Question: I want to create an app that display graphs and manipulate them like gephi.
I already write some classes , but I have a problem in an method.
this method return the index of the node that i click on.
the method work but if i change vertices position (move) it don't work.
'''
//get the id of the vertices but here I have a problem, if the vertices x,y changed I can't get the id anymore.
public int getIndex(){
int i2=-1;
for(int i=0;i<Vnumber;i++)
{
if(gr.s.get(i).x==(dragged.getX()+(radius/2)) && gr.s.get(i).y==(dragged.getY()+(radius/2))){
i2=i;
break;}
else if(cnd)
if(gr.s.get(i).x==(location.getX()+(radius/2)) && gr.s.get(i).y==(location.getY()+(radius/2))){
i2=i;
break;}
}return i2;
}
'''
this is my classes:
Application.java
package graph;
'''
import java.awt.Color;
import java.awt.FontMetrics;
import java.awt.Graphics;
import java.awt.Graphics2D;
import java.awt.Point;
import java.awt.Rectangle;
import java.awt.geom.Ellipse2D;
import java.util.ArrayList;
import java.util.Random;
import javax.swing.JOptionPane;
public class Application extends javax.swing.JFrame
{
boolean oval,zoom,cnd=false;
static int Vnumber;
int rand;
int radius;
int id;
Random r;
Graph gr;
ArrayList <Ellipse2D> nodes;
private Ellipse2D dragged;
private Point offset;
Point location;
public Application()
{
initComponents();
gr=new Graph();
nodes=new ArrayList<>();
r=new Random();
radius=40;
}
@SuppressWarnings("unchecked")
// <editor-fold defaultstate="collapsed" desc="Generated Code">
private void initComponents() {
pan = new javax.swing.JPanel(){
@Override
protected void paintComponent(Graphics g)
{
super.paintComponent(g);
int i=0;
if(oval){
DrawCircle(g,i);
}
if(zoom){
DrawCircle(g,i);
}
}
};
jPanel1 = new javax.swing.JPanel();
jLabel1 = new javax.swing.JLabel();
unarr = new javax.swing.JButton();
Vertices = new javax.swing.JToggleButton();
slider = new javax.swing.JSlider();
Edges = new javax.swing.JButton();
unsom = new javax.swing.JButton();
info = new javax.swing.JLabel();
jMenuBar1 = new javax.swing.JMenuBar();
jMenu1 = new javax.swing.JMenu();
jMenu2 = new javax.swing.JMenu();
setDefaultCloseOperation(javax.swing.WindowConstants.EXIT_ON_CLOSE);
pan.setBackground(new java.awt.Color(255, 255, 255));
pan.setBorder(javax.swing.BorderFactory.createLineBorder(new java.awt.Color(0, 0, 0)));
pan.setForeground(new java.awt.Color(255, 102, 102));
pan.addMouseListener(new java.awt.event.MouseAdapter() {
public void mouseClicked(java.awt.event.MouseEvent evt) {
panMouseClicked(evt);
}
public void mouseEntered(java.awt.event.MouseEvent evt) {
panMouseEntered(evt);
}
public void mousePressed(java.awt.event.MouseEvent evt) {
panMousePressed(evt);
}
public void mouseReleased(java.awt.event.MouseEvent evt) {
panMouseReleased(evt);
}
});
pan.addComponentListener(new java.awt.event.ComponentAdapter() {
public void componentResized(java.awt.event.ComponentEvent evt) {
panComponentResized(evt);
}
});
pan.addMouseMotionListener(new java.awt.event.MouseMotionAdapter() {
public void mouseDragged(java.awt.event.MouseEvent evt) {
panMouseDragged(evt);
}
public void mouseMoved(java.awt.event.MouseEvent evt) {
panMouseMoved(evt);
}
});
jPanel1.setBorder(javax.swing.BorderFactory.createLineBorder(new java.awt.Color(0, 0, 0)));
jPanel1.setName(""); // NOI18N
jLabel1.setForeground(new java.awt.Color(255, 0, 0));
jLabel1.setText("Manuel");
unarr.setText("One Edge");
unarr.addActionListener(new java.awt.event.ActionListener() {
public void actionPerformed(java.awt.event.ActionEvent evt) {
unarrActionPerformed(evt);
}
});
Vertices.setText("Vertices");
Vertices.addActionListener(new java.awt.event.ActionListener() {
public void actionPerformed(java.awt.event.ActionEvent evt) {
VerticesActionPerformed(evt);
}
});
slider.setMaximum(85);
slider.setMinimum(20);
slider.setPaintLabels(true);
slider.setPaintTicks(true);
slider.setToolTipText("");
slider.addMouseMotionListener(new java.awt.event.MouseMotionAdapter() {
public void mouseDragged(java.awt.event.MouseEvent evt) {
sliderMouseDragged(evt);
}
});
Edges.setText("Edges");
unsom.setText("One Vertex");
unsom.addActionListener(new java.awt.event.ActionListener() {
public void actionPerformed(java.awt.event.ActionEvent evt) {
unsomActionPerformed(evt);
}
});
javax.swing.GroupLayout jPanel1Layout = new javax.swing.GroupLayout(jPanel1);
jPanel1.setLayout(jPanel1Layout);
jPanel1Layout.setHorizontalGroup(
jPanel1Layout.createParallelGroup(javax.swing.GroupLayout.Alignment.LEADING)
.addGroup(jPanel1Layout.createSequentialGroup()
.addContainerGap()
.addGroup(jPanel1Layout.createParallelGroup(javax.swing.GroupLayout.Alignment.LEADING)
.addGroup(jPanel1Layout.createSequentialGroup()
.addComponent(jLabel1)
.addGap(352, 352, 352))
.addGroup(jPanel1Layout.createSequentialGroup()
.addComponent(Vertices, javax.swing.GroupLayout.PREFERRED_SIZE, 111, javax.swing.GroupLayout.PREFERRED_SIZE)
.addPreferredGap(javax.swing.LayoutStyle.ComponentPlacement.RELATED)
.addComponent(unarr, javax.swing.GroupLayout.PREFERRED_SIZE, 101, javax.swing.GroupLayout.PREFERRED_SIZE)
.addPreferredGap(javax.swing.LayoutStyle.ComponentPlacement.UNRELATED)
.addComponent(Edges, javax.swing.GroupLayout.DEFAULT_SIZE, 90, Short.MAX_VALUE)
.addPreferredGap(javax.swing.LayoutStyle.ComponentPlacement.RELATED)
.addComponent(unsom, javax.swing.GroupLayout.PREFERRED_SIZE, 105, javax.swing.GroupLayout.PREFERRED_SIZE)
.addGap(193, 193, 193)))
.addComponent(slider, javax.swing.GroupLayout.DEFAULT_SIZE, 67, Short.MAX_VALUE)
.addContainerGap())
);
jPanel1Layout.setVerticalGroup(
jPanel1Layout.createParallelGroup(javax.swing.GroupLayout.Alignment.LEADING)
.addGroup(jPanel1Layout.createSequentialGroup()
.addContainerGap()
.addComponent(jLabel1)
.addPreferredGap(javax.swing.LayoutStyle.ComponentPlacement.RELATED, 7, Short.MAX_VALUE)
.addGroup(jPanel1Layout.createParallelGroup(javax.swing.GroupLayout.Alignment.BASELINE)
.addComponent(unarr)
.addComponent(Vertices)
.addComponent(Edges)
.addComponent(unsom)))
.addGroup(javax.swing.GroupLayout.Alignment.TRAILING, jPanel1Layout.createSequentialGroup()
.addContainerGap(javax.swing.GroupLayout.DEFAULT_SIZE, Short.MAX_VALUE)
.addComponent(slider, javax.swing.GroupLayout.PREFERRED_SIZE, javax.swing.GroupLayout.DEFAULT_SIZE, javax.swing.GroupLayout.PREFERRED_SIZE)
.addContainerGap())
);
info.setText("...");
jMenu1.setText("File");
jMenuBar1.add(jMenu1);
jMenu2.setText("Edit");
jMenuBar1.add(jMenu2);
setJMenuBar(jMenuBar1);
javax.swing.GroupLayout layout = new javax.swing.GroupLayout(getContentPane());
getContentPane().setLayout(layout);
layout.setHorizontalGroup(
layout.createParallelGroup(javax.swing.GroupLayout.Alignment.LEADING)
.addGroup(layout.createSequentialGroup()
.addContainerGap()
.addGroup(layout.createParallelGroup(javax.swing.GroupLayout.Alignment.LEADING)
.addGroup(layout.createSequentialGroup()
.addComponent(pan, javax.swing.GroupLayout.DEFAULT_SIZE, 568, Short.MAX_VALUE)
.addGap(143, 143, 143))
.addComponent(jPanel1, javax.swing.GroupLayout.DEFAULT_SIZE, javax.swing.GroupLayout.DEFAULT_SIZE, Short.MAX_VALUE)
.addGroup(layout.createSequentialGroup()
.addComponent(info)
.addGap(0, 0, Short.MAX_VALUE)))
.addContainerGap())
);
layout.setVerticalGroup(
layout.createParallelGroup(javax.swing.GroupLayout.Alignment.LEADING)
.addGroup(layout.createSequentialGroup()
.addComponent(jPanel1, javax.swing.GroupLayout.PREFERRED_SIZE, javax.swing.GroupLayout.DEFAULT_SIZE, javax.swing.GroupLayout.PREFERRED_SIZE)
.addPreferredGap(javax.swing.LayoutStyle.ComponentPlacement.RELATED)
.addComponent(pan, javax.swing.GroupLayout.PREFERRED_SIZE, 359, javax.swing.GroupLayout.PREFERRED_SIZE)
.addPreferredGap(javax.swing.LayoutStyle.ComponentPlacement.RELATED)
.addComponent(info, javax.swing.GroupLayout.PREFERRED_SIZE, 14, javax.swing.GroupLayout.PREFERRED_SIZE)
.addContainerGap(javax.swing.GroupLayout.DEFAULT_SIZE, Short.MAX_VALUE))
);
pack();
}// </editor-fold>
private void panMouseClicked(java.awt.event.MouseEvent evt)
{
}
void DrawCircle(Graphics g,int i)
{
Graphics2D g2d = (Graphics2D) g.create();
for (Ellipse2D node : nodes)
{
g2d.setColor(Color.yellow);
g2d.fill(node);
if (node == dragged)
{
g2d.setColor(Color.BLUE);
g2d.draw(node);
}
g2d.setColor(Color.BLUE);
FontMetrics fm = g.getFontMetrics();
int textWidth = fm.stringWidth(gr.s.get(i).str);
int xx = node.getBounds().x;
int yy = node.getBounds().y;
int width = node.getBounds().width;
int height = node.getBounds().height;
g.drawString(gr.s.get(i).str,
xx + ((width - textWidth)) / 2,
yy + ((height - fm.getHeight()) / 2) + fm.getAscent());
i++;
}
g2d.dispose();
}
private void VerticesActionPerformed(java.awt.event.ActionEvent evt)
{
if(Vertices==evt.getSource())
{
//bouton est clique
oval=true;
//gestion exeption si Vnumber est un string ou Vnumber<0
do{
try
{
Vnumber=Integer.parseInt(JOptionPane.showInputDialog("Please Enter vertices number (>0):"));
}
catch(NumberFormatException e)
{
JOptionPane.showMessageDialog(this,"please enter a number !", "Erreur", JOptionPane.ERROR_MESSAGE);
return;
}
}while(Vnumber<=0);
//initialisation arraylist de sommet
for(int i=0; i<Vnumber; i++)
gr.s.add(i,new Vertices(pan.getWidth(),radius));
//initialisation arraylist Ellipse2D (argument serot envoye a g2d.fill ou autre)
for(int i=0; i<Vnumber; i++)
nodes.add(i,new Ellipse2D.Float(gr.s.get(i).x - (gr.s.get(i).radius / 2),gr.s.get(i).y - (gr.s.get(i).radius / 2),
gr.s.get(i).radius, gr.s.get(i).radius));
repaint();
Vertices.setEnabled(false);
}
}
//get the id of the vertices but here I have a problem, if the vertices x,y changed I can't get the id anymore.
public int getIndex(){
int i2=-1;
for(int i=0;i<Vnumber;i++)
{
if(gr.s.get(i).x==(dragged.getX()+(radius/2)) && gr.s.get(i).y==(dragged.getY()+(radius/2))){
i2=i;
break;}
else if(cnd)
if(gr.s.get(i).x==(location.getX()+(radius/2)) && gr.s.get(i).y==(location.getY()+(radius/2))){
i2=i;
break;}
}return i2;
}
private void panComponentResized(java.awt.event.ComponentEvent evt)
{
}
private void panMouseReleased(java.awt.event.MouseEvent evt)
{
if (dragged != null)
{
repaint();
}
dragged = null;
offset = null;
if(cnd){
gr.s.get(id).x=(int)location.getX()+(gr.s.get(id).radius/2);
gr.s.get(id).y=(int)location.getY()+(gr.s.get(id).radius/2);
//nodes.set(id, new Ellipse2D.Float((int)location.getX()-(gr.s.get(id).radius/2),
//(int)location.getY()-(gr.s.get(id).radius/2),gr.s.get(id).radius,gr.s.get(id).radius));
}
}
private void panMouseDragged(java.awt.event.MouseEvent evt)
{
if (dragged != null && offset != null)
{
//adjust the click
Point to = evt.getPoint();
location=new Point(evt.getPoint());
//new location of the vertex
to.x += offset.x;
to.y += offset.y;
System.out.println("x="+to.x+"/y="+to.y);
//change the position of the vertex
Rectangle bounds = dragged.getBounds();
cnd=true;
//set location
bounds.setLocation(to);
dragged.setFrame(bounds);
repaint();
}
}
public boolean InsideVertices(java.awt.event.MouseEvent evt){
for (Ellipse2D node : nodes)
{
if (node.contains(evt.getPoint()))
{
dragged = node;
//old location of vertex
//if(dragged.getX()+(gr.s.get(i).radius/2)==gr.s.get(i).x&&dragged.getY()+(gr.s.get(i).radius/2)==gr.s.get(i).y)
offset = new Point(node.getBounds().x - evt.getX(), node.getBounds().y - evt.getY());
repaint();
return true;
}
}
//for(int i=0;i<Vnumber;i++)
// gr.s.set(i,new Vertices((int)location.getX(),(int)location.getY(),i));
return false;
}
private void panMousePressed(java.awt.event.MouseEvent evt)
{
System.out.println("x="+evt.getX()+"y="+evt.getY());
if(InsideVertices( evt))
{
info.setText("you are inside vertices , the ID is = "+getIndex());
id=getIndex();
}
else
info.setText("outside vertices!");
}
private void panMouseEntered(java.awt.event.MouseEvent evt)
{
}
private void panMouseMoved(java.awt.event.MouseEvent evt)
{
}
private void sliderMouseDragged(java.awt.event.MouseEvent evt) {
if(slider==evt.getSource())
{
if(id>=0){
gr.s.get(id).radius=slider.getValue();
nodes.set(id,new Ellipse2D.Float(gr.s.get(id).x-(gr.s.get(id).radius/2),gr.s.get(id).y-(gr.s.get(id).radius/2)
,slider.getValue(),slider.getValue()));
}
else
{
gr.s.get(id).radius=slider.getValue();
nodes.set(id,new Ellipse2D.Float((int)location.getX(),(int)location.getY(),slider.getValue(),slider.getValue()));
}
}
repaint();
}
private void unsomActionPerformed(java.awt.event.ActionEvent evt) {
}
private void unarrActionPerformed(java.awt.event.ActionEvent evt) {
// TODO add your handling code here:
}
public static void main(String args[])
{
try
{
for (javax.swing.UIManager.LookAndFeelInfo info : javax.swing.UIManager.getInstalledLookAndFeels())
{
if ("Nimbus".equals(info.getName()))
{
javax.swing.UIManager.setLookAndFeel(info.getClassName());
break;
}
}
}
catch (ClassNotFoundException ex)
{
java.util.logging.Logger.getLogger(Application.class.getName()).log(java.util.logging.Level.SEVERE, null, ex);
}
catch (InstantiationException ex)
{
java.util.logging.Logger.getLogger(Application.class.getName()).log(java.util.logging.Level.SEVERE, null, ex);
}
catch (IllegalAccessException ex)
{
java.util.logging.Logger.getLogger(Application.class.getName()).log(java.util.logging.Level.SEVERE, null, ex);
}
catch (javax.swing.UnsupportedLookAndFeelException ex)
{
java.util.logging.Logger.getLogger(Application.class.getName()).log(java.util.logging.Level.SEVERE, null, ex);
}
//</editor-fold>
/* Create and display the form */
java.awt.EventQueue.invokeLater(new Runnable()
{
public void run()
{
new Application().setVisible(true);
}
});
}
// Variables declaration - do not modify
private javax.swing.JButton Edges;
private javax.swing.JToggleButton Vertices;
private javax.swing.JLabel info;
private javax.swing.JLabel jLabel1;
private javax.swing.JMenu jMenu1;
private javax.swing.JMenu jMenu2;
private javax.swing.JMenuBar jMenuBar1;
private javax.swing.JPanel jPanel1;
private javax.swing.JPanel pan;
private javax.swing.JSlider slider;
private javax.swing.JButton unarr;
private javax.swing.JButton unsom;
// End of variables declaration
}
'''
Graph.java
'''
package graph;
import java.util.ArrayList;
public class Graph {
ArrayList <Vertices> v;
ArrayList <Edges> e;
ArrayList <Boolean> matrix;
Graph(){
e=new ArrayList<>();
v=new ArrayList<>();
//allocation matrix
}
Graph( ArrayList <Vertices> ee, ArrayList <Edges> vv){
e=new ArrayList<>(ee);
v=new ArrayList<>(vv);
}
Graph( ArrayList <Vertices> vv){
v=new ArrayList<>(vv);
}
}
'''
Vertices.java
'''
/*
* To change this license header, choose License Headers in Project Properties.
* To change this template file, choose Tools | Templates
* and open the template in the editor.
*/
package graph;
import java.util.ArrayList;
public class Vertices
{
static int id = 0;
int x;
int y;
String str;
int radius;
Vertices()
{
int Min=200;
int Max=800;
x= Min + (int)(Math.random() * ((Max - Min) + 1));
y= Min + (int)(Math.random() * ((Max - Min) + 1));
str= "S" + (id++);
radius= 50;
}
Vertices(int w,int r)
{
int Min=20;
int Max=w-100;
x= Min + (int)(Math.random() * ((Max - Min) + 1));
y= Min + (int)(Math.random() * ((Max - Min) + 1));
str= "S" + (id++);
radius= r;
}
Vertices(int x,int y,int i)
{
this.x=x;
this.y=y;
id=i;
str="s"+id;
}
//formule random : var= Min + (int)(Math.random() * ((Max - Min) + 1));
Vertices(Vertices s)
{
x=s.x;
y= s.y;
str = s.str;
// radius = s.radius;
id=(s.id)++;
}
void Reset()
{
id=0;
}
'''
}

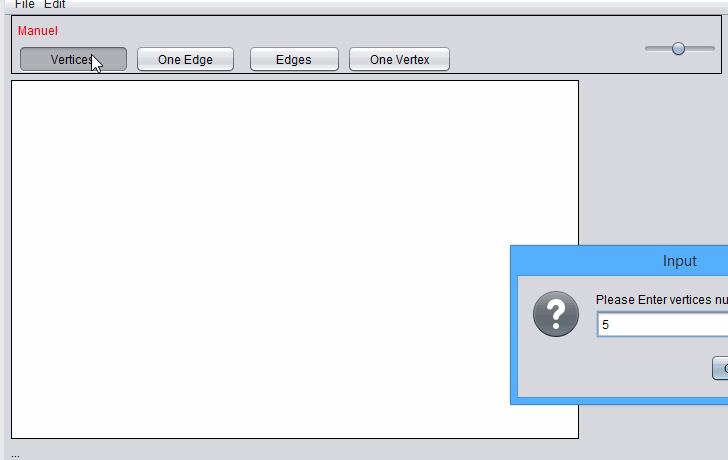
Answer: I think you forgot to update the position of the vertex after chaging it. The Vertices.java doesn't contain a method for updating the postion, like a setter or something. If you try to access the class variables from another class via a getter you only get a copy of it's value, not the actual variable.
It's a bit hard to say where exactly the mistake is. Could you provide a minimal example?
Your variable names are horrible... primary in the Graph.java source code.
'''
if(cnd){
gr.s.get(id).x=(int)location.getX()+(gr.s.get(id).radius/2);
gr.s.get(id).y=(int)location.getY()+(gr.s.get(id).radius/2);
}
'''
If i got the idea right, you try to get a point with a special id from the graph, but gr.s.get(id).x returns an integer by value and you are just overwriting it's value in the copy, not in the actual graph. You need a getter for the point you want to change, afterwards change the value of the x and y variable.
By the way: A foreign language is no excuse for bad variable names. These names could stand for literally anything. Also I can't figure out what gr.s should be...